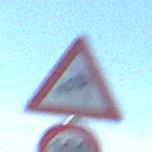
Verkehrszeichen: SeitenwindVonRechts
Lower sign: Geschwindigkeit100
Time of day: MorningAfternoon
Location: Outdoor (Nature)
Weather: Clear
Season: Winter
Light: Natural